Question: My project makes use of Microsoft ASP.NET Identity Framework and until recently was using version 2.0 and working properly. I noticed back then that the UserRole table had 4 columns holding essentially the same data:

Ever since upgrading to 2.1, it seems to leave the second set [Null] - which is a good thing as far as I am concerned (I cannot find where those extra columns have been defined.)
'''
modelBuilder.Entity<IdentityUserClaim>().ToTable("UserClaim");
modelBuilder.Entity<IdentityUserLogin>().ToTable("UserLogin");
modelBuilder.Entity<IdentityRole>().ToTable("Role");
modelBuilder.Entity<ApplicationUser>().ToTable("User");
modelBuilder.Entity<IdentityUserLogin>().HasKey<string>(l => l.UserId);
modelBuilder.Entity<IdentityRole>().HasKey<string>(r => r.Id);
modelBuilder.Entity<IdentityUserRole>().HasKey(r => new
{
r.RoleId,
r.UserId
}).ToTable("UserRole");;
'''
The issue arises when I go to use it:
'''
await _manager.AddToRoleAsync(applicationUser.Id, "Admin");
'''
calling this populates the first two columns, whereas:
'''
var userRoles = await _manager.GetRolesAsync(applicationUser.Id);
'''
seems to query the second set of columns. I know this because they return [Null] unless I copy and paste the values across from the first two columns.
I have been looking all over my code for anything that may shed some light on this but I will admit to being at a complete loss at this point.
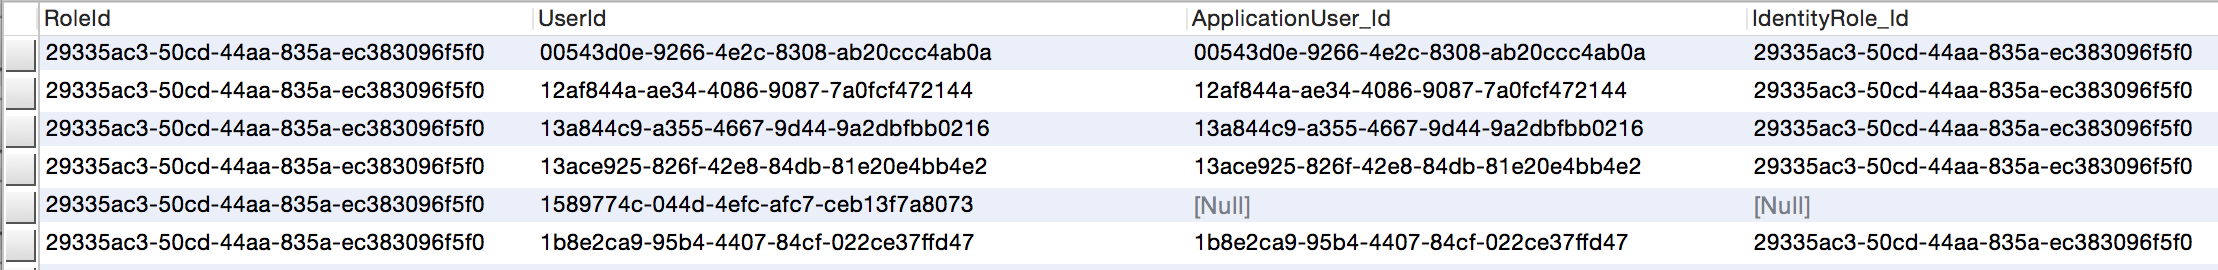
Answer: After some judicious searching, I found this <URL> post. This combined with some editing of the migration solved the problem.
To Summarize:
I added
'''
base.OnModelCreating(modelBuilder);
'''
to my context file
and edited the model generation portion
'''
modelBuilder.Entity<IdentityUserClaim>().ToTable("UserClaim");
modelBuilder.Entity<IdentityUserLogin>().ToTable("UserLogin");
modelBuilder.Entity<IdentityRole>().ToTable("Role");
modelBuilder.Entity<ApplicationUser>().ToTable("User");
modelBuilder.Entity<IdentityUserRole>().ToTable("UserRole");
//modelBuilder.Entity<IdentityUserLogin>().HasKey<string>(l => l.UserId);
//modelBuilder.Entity<IdentityRole>().HasKey<string>(r => r.Id);
//modelBuilder.Entity<ApplicationUser>().HasMany<IdentityUserRole>(u => u.Roles);
//modelBuilder.Entity<IdentityUserRole>().HasKey(r => new
//{
// r.RoleId,
// r.UserId
//});
'''
Your migration code tries to delete some columns and rename others, so instead of delete and rename, I had it delete the columns it was going to rename and kept the pre-existing columns. To drop the pre-existing columns, you will have to remove the Foreign keys as well. I also had to prevent it from re-creating primary keys.
'''
DropIndex("dbo.UserClaim", new[] { "ApplicationUser_Id" });
DropIndex("dbo.UserLogin", new[] { "ApplicationUser_Id" });
DropIndex("dbo.UserRole", new[] { "ApplicationUser_Id" });
DropIndex("dbo.UserRole", new[] { "IdentityRole_Id" });
DropForeignKey("FK_dbo_UserClaim_ApplicationUser_Id", "ApplicationUser_Id");
DropForeignKey("FK_dbo_UserLogin_ApplicationUser_Id", "ApplicationUser_Id");
DropForeignKey("FK_dbo_UserRole_ApplicationUser_Id", "ApplicationUser_Id");
DropForeignKey("FK_dbo_UserRole_IdentityRole_Id", "Identity_Id");
DropColumn("dbo.UserClaim", "ApplicationUser_Id");
DropColumn("dbo.UserLogin", "ApplicationUser_Id");
DropColumn("dbo.UserRole", "ApplicationUser_Id");
DropColumn("dbo.UserRole", "IdentityRole_Id");
//DropPrimaryKey("dbo.UserLogin");
//DropPrimaryKey("dbo.UserRole");
AlterColumn("dbo.User", "Email", c => c.String(maxLength: 256));
AlterColumn("dbo.User", "UserName", c => c.String(nullable: false, maxLength: 256));
AlterColumn("dbo.UserClaim", "UserId", c => c.String(nullable: false, maxLength: 128));
AlterColumn("dbo.UserClaim", "UserId", c => c.String(nullable: false, maxLength: 128));
AlterColumn("dbo.UserLogin", "LoginProvider", c => c.String(nullable: false, maxLength: 128));
AlterColumn("dbo.UserLogin", "ProviderKey", c => c.String(nullable: false, maxLength: 128));
AlterColumn("dbo.UserLogin", "UserId", c => c.String(nullable: false, maxLength: 128));
AlterColumn("dbo.UserRole", "UserId", c => c.String(nullable: false, maxLength: 128));
AlterColumn("dbo.UserRole", "RoleId", c => c.String(nullable: false, maxLength: 128));
AlterColumn("dbo.Role", "Name", c => c.String(nullable: false, maxLength: 256));
//AddPrimaryKey("dbo.UserLogin", new[] { "LoginProvider", "ProviderKey", "UserId" });
//AddPrimaryKey("dbo.UserRole", new[] { "UserId", "RoleId" });
CreateIndex("dbo.User", "UserName", unique: true, name: "UserNameIndex");
CreateIndex("dbo.UserClaim", "UserId");
CreateIndex("dbo.UserLogin", "UserId");
CreateIndex("dbo.UserRole", "UserId");
CreateIndex("dbo.UserRole", "RoleId");
CreateIndex("dbo.Role", "Name", unique: true, name: "RoleNameIndex");
'''
This was a frustrating experience with Microsoft ASP.NEt Identity and I hope the above helps someone keep a few more strands of hair.